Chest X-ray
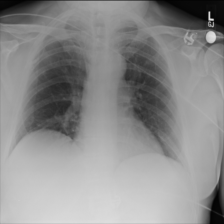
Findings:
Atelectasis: negative
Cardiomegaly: negative
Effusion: negative
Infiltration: negative
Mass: negative
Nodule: negative
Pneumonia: negative
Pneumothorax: negative
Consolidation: negative
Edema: negative
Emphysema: negative
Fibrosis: negative
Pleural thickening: negative
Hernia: negative